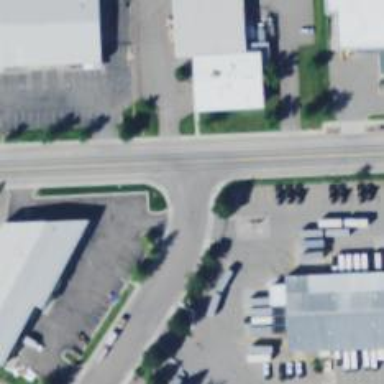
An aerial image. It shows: Unmarked crossing on the road.